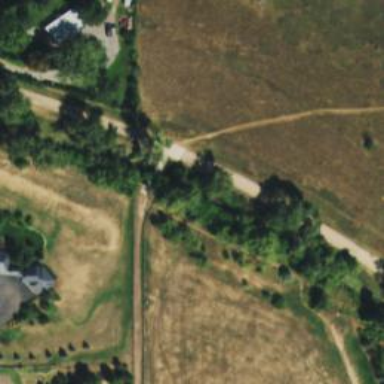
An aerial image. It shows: Path leading to bridge.